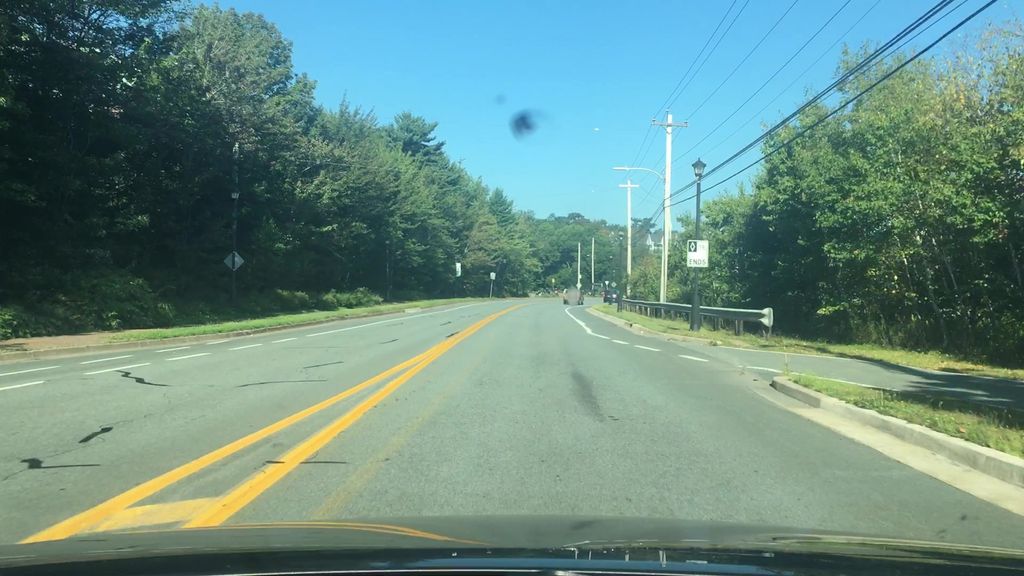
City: halifax